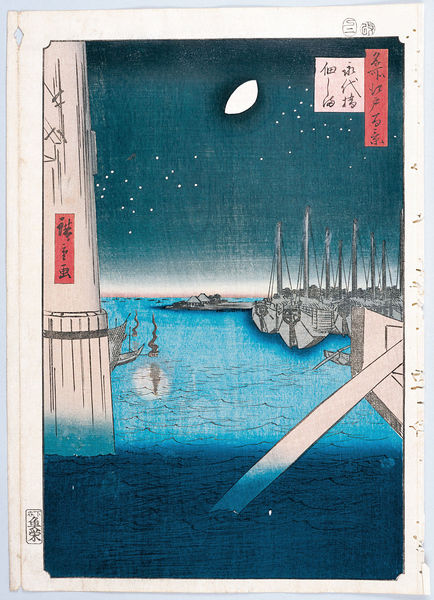
Titel: 100 berühmte Ansichten von Edo
Künstler: Utagawa Hiroshige
Schlagwörter: blau, himmel, meer, schatten, wasser, weiß, see, ufer, abend, nacht, säule, haus, rot, spiegel, boot, boote, ruder, holzschnitt, japan, schiff, schiffe, schrift, segel, wellen, mast, hafen, steg, japanisch, schriftzeichen, mond, stern, asien, sterne, china, fisch, planke, spiegeluung